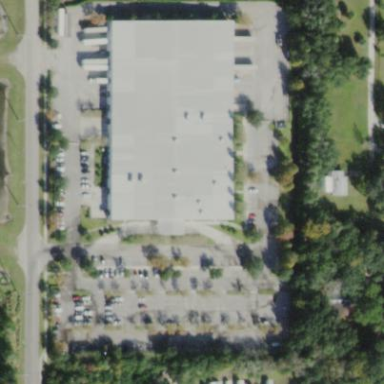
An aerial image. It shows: Commercial building.